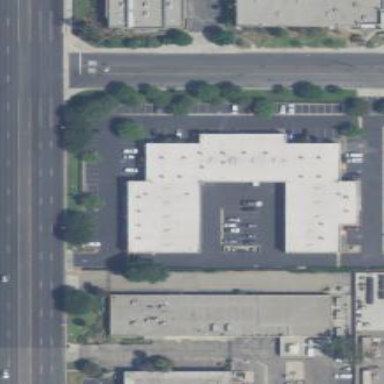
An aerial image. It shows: Building.